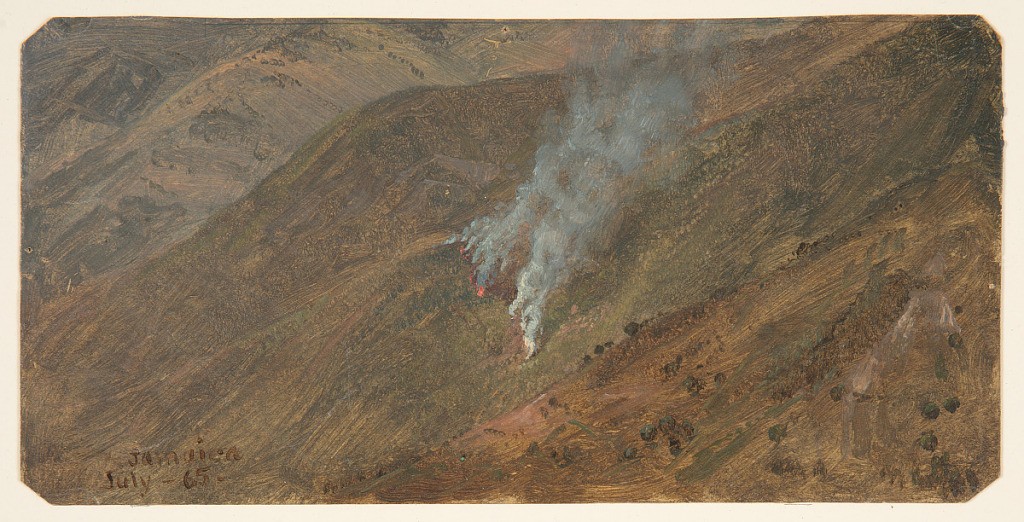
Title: Charcoal Burning, Jamaica
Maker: Frederic Edwin Church, American, 1826–1900
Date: July 1865
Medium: Brush and oil, graphite on paperboard
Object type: Drawing
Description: Landscape sketch showing view of a controlled fire for charcoal production in Jamaica. At center, fires burn along steep hillside with bright red light and send plumes of gray smoke into the atmosphere. Otherwise, steep, green, and receding mountain ridges comprise the view. Horizon is out of sight.